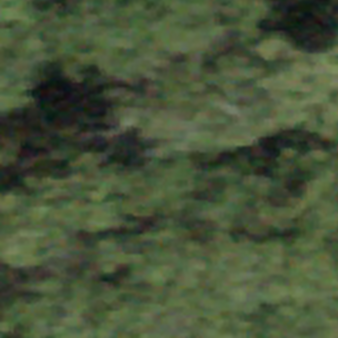
Label: other